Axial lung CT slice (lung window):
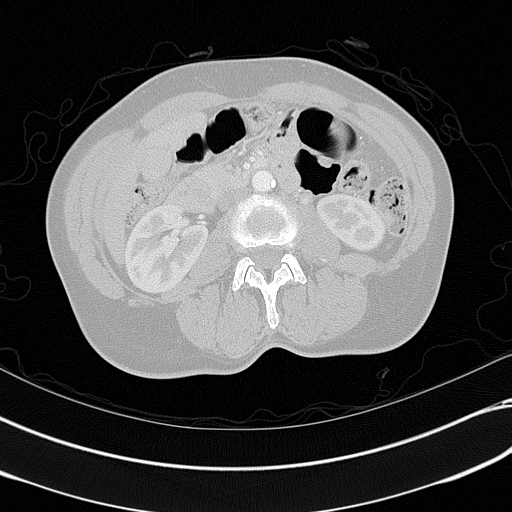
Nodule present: no